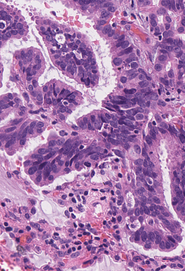
Tumor epithelial tissue: yes
Tumor-associated stroma tissue: yes
Normal tissue: no